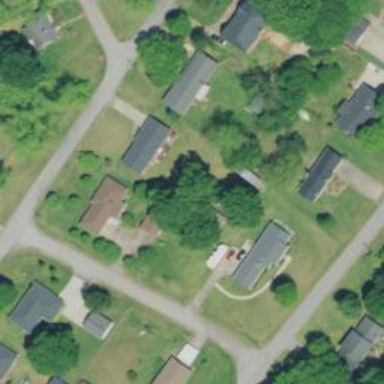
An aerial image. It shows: Neighborhood.